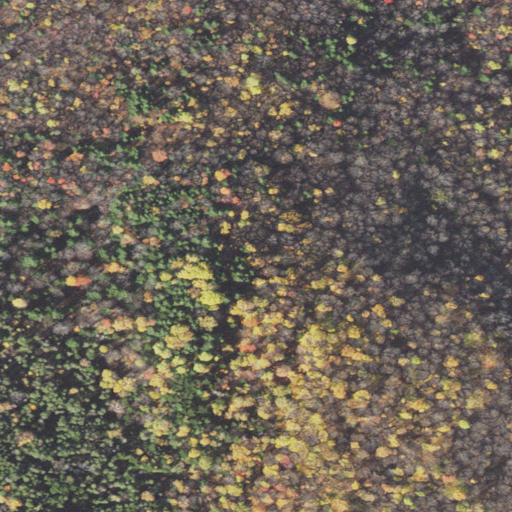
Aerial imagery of mountain in Vermont named Allen Hill containing deciduous forest, mixed forest, and evergreen forest